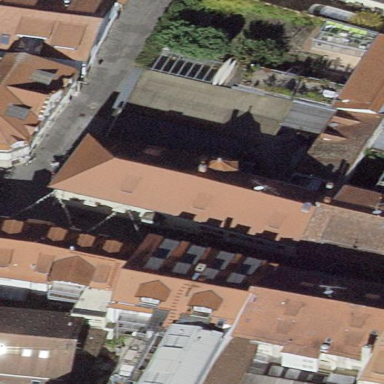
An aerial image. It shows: Hipped roof on apartment building.